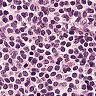
Metastatic tissue present: no